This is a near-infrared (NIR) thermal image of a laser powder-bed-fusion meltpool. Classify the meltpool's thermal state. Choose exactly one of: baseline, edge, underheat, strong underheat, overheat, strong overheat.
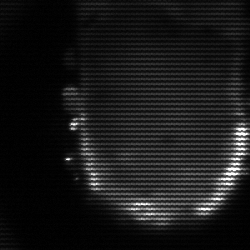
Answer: baseline